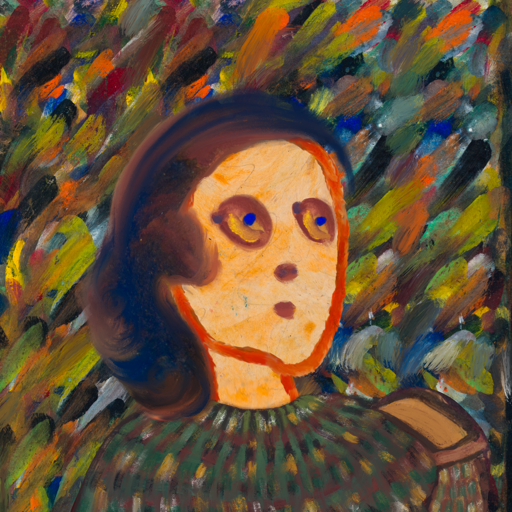
Background: An_Impression, Head And Neck Side: Experience, Face Side: Mother_And_Son_Son, Bust: After_Raid, Hair Side: Mother_And_Son_Son, Head Accessory: Blank, Second Necklace: Blank, Necklace: Blank, Baby: Blank